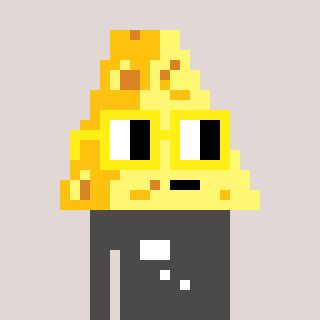
a pixel art character with square yellow glasses, a cheese-shaped head and a grayscale-colored body on a warm background